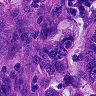
Metastatic tissue present: yes